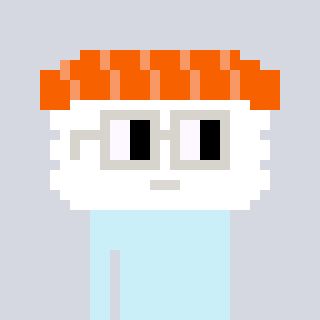
a pixel art character with square light gray glasses, a nigiri-shaped head and a computerblue-colored body on a cool background